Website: bh-photo
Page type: customer-info-address
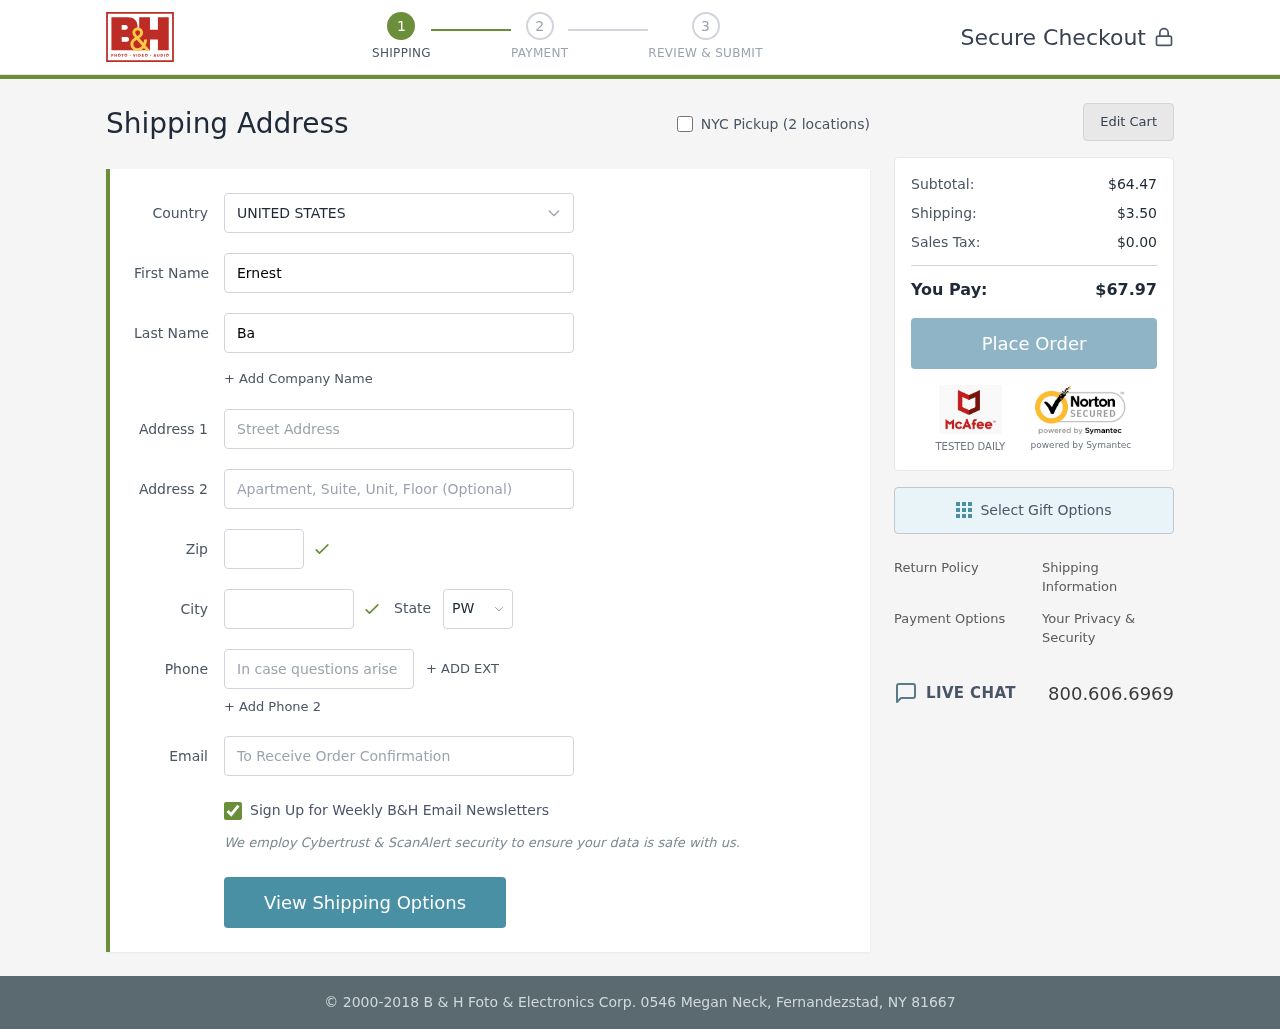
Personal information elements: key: PII_CITY
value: South Johnshire
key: PII_COUNTRY
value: United States
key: PII_EMAIL
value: ernest.barry@hotmail.com
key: PII_FIRSTNAME
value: Ernest
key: PII_LASTNAME
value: Barry
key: PII_PHONE
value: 5897578387
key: PII_POSTCODE
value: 49438
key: PII_STATE_ABBR
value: PW
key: PII_STREET
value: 777 Timothy Court Apt. 065
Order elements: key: ORDER_SUBTOTAL
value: $64.47
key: ORDER_SHIPPING_COST
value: $3.50
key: ORDER_TAX
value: $0.00
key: ORDER_TOTAL
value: $67.97